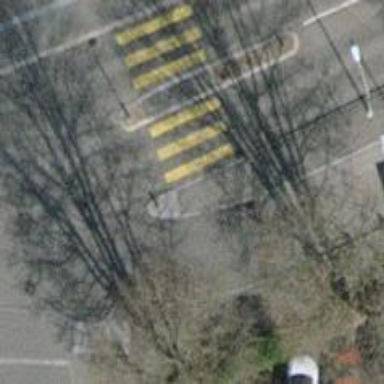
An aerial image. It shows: Platform for public transport. The platform is located by the road.